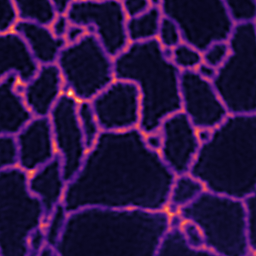
Label: Super-resolution ER image